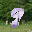
Label: 9